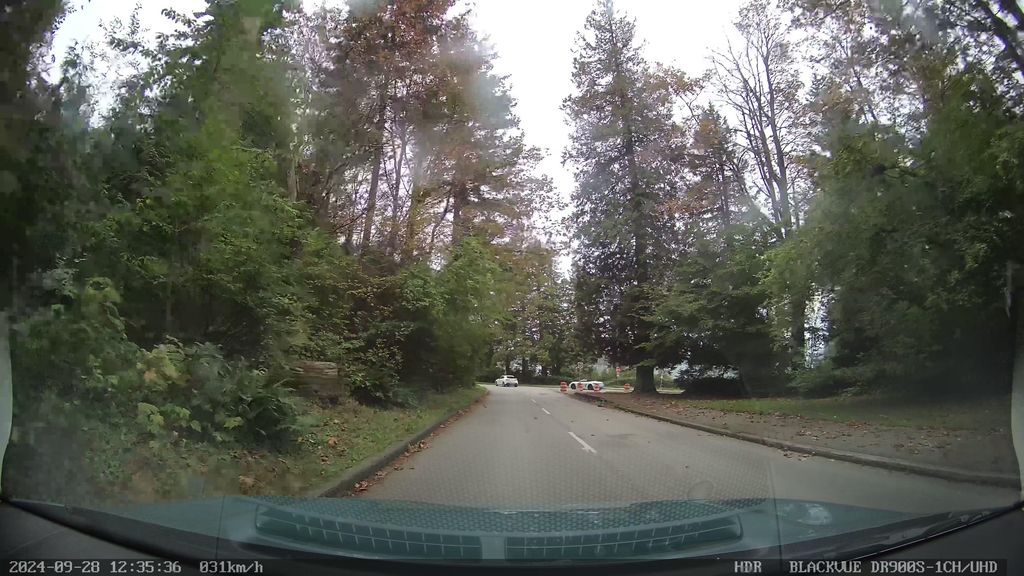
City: vancouver